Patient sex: F
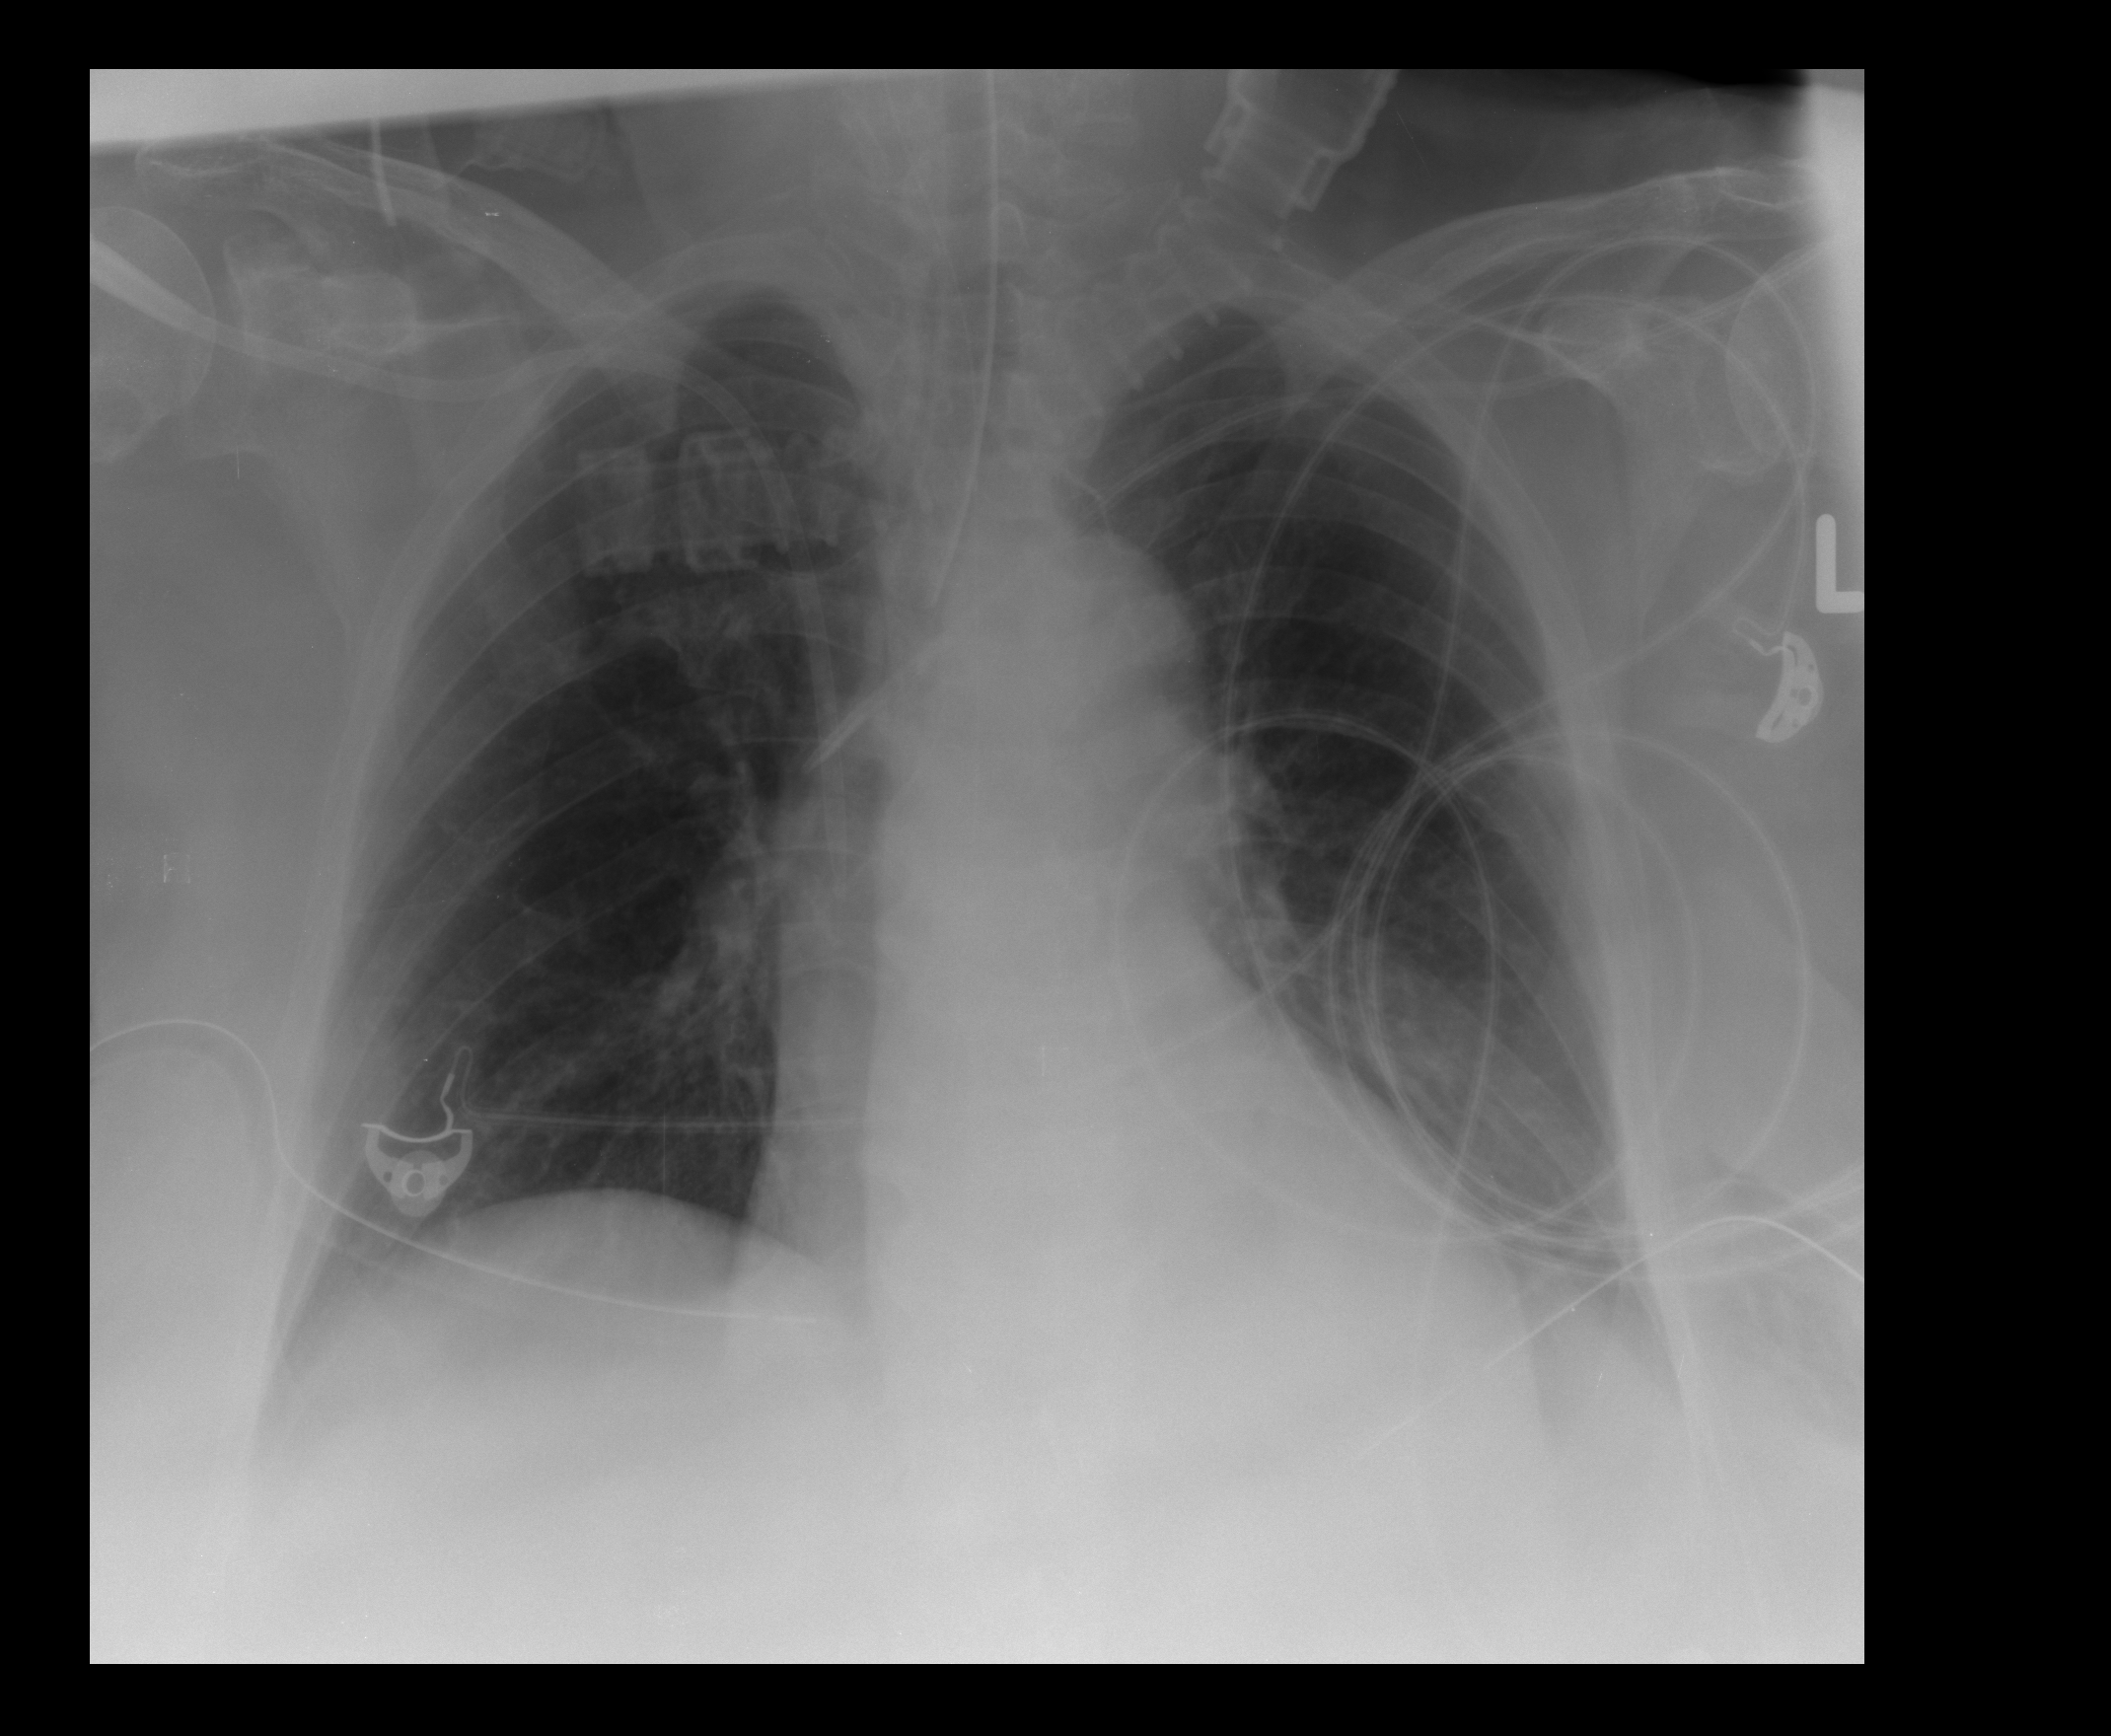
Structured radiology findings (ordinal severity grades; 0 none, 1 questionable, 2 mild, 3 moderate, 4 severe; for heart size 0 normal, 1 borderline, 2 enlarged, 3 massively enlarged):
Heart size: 1
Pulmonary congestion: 0
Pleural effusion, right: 0
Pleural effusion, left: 0
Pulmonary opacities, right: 0
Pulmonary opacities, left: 0
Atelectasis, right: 2
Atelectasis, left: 2